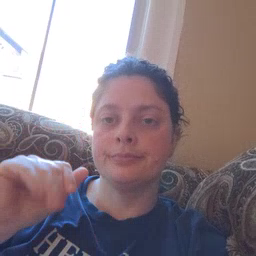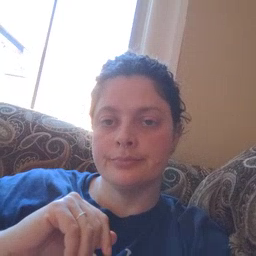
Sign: bye